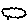
Label: cloud